Question: I want to overlay a density curve to a frequency histogram I have constructed. For the frequency histogram I used 'aes(y=..counts../40)' because 40 is my total sample number. I used 'aes(y=..density..*0.1)' to force the density to be somewhere between 0 and 1 since my binwidth is 0.1. However, density curve doesn't fit my data and it excludes the values that are equal to 1.0 (notice that the histogram shows accumulation values for the bin=(1.0,1.1) but the density curve ends at 1.0)
this is my data
'''
data<-structure(list(variable = structure(c(1L, 1L, 1L, 1L, 1L, 1L,
1L, 1L, 1L, 1L, 1L, 1L, 1L, 1L, 1L, 1L, 1L, 1L, 1L, 1L, 1L, 1L,
1L, 1L, 1L, 1L, 1L, 1L, 1L, 1L, 1L, 1L, 1L, 1L, 1L, 1L, 1L, 1L,
1L, 1L, 2L, 2L, 2L, 2L, 2L, 2L, 2L, 2L, 2L, 2L, 2L, 2L, 2L, 2L,
2L, 2L, 2L, 2L, 2L, 2L, 2L, 2L, 2L, 2L, 2L, 2L, 2L, 2L, 2L, 2L,
2L, 2L, 2L, 2L, 2L, 2L, 2L, 2L, 2L, 2L), .Label = c("E1", "test"
), class = "factor"), value = c(0.288888888888889, 0.0817901234567901,
0.219026548672566, 0.584795321637427, 0.927554980595084, 0.44661095636026,
1, 0.653780942692438, 1, 0.806451612903226, 1, 0.276794335371741,
1, 0.930109557990178, 0.776864728192162, 0.824909747292419, 1,
1, 1, 1, 1, 0.0875912408759124, 0.308065494238933, 1, 0.0258064516129032,
0.0167322834645669, 1, 1, 0.355605889014723, 0.310344827586207,
0.106598984771574, 0.364447494852436, 0.174724342663274, 0.77491961414791,
1, 0.856026785714286, 0.680759275237274, 0.850657108721625, 1,
1, 0, 0.851851851851852, 1, 0, 0.294954721862872, 0.819870009285051,
0, 0.734147168531706, 0.0135424091233072, 0.0189098998887653,
0.0101010101010101, 0, 0.296905222437137, 0.706837929731772,
0.269279393173198, 0.135379061371841, 0.158969804618117, 0.0902981940361193,
0.00423131170662906, 0, 0.374880611270296, 0.0425790754257908,
0.145542753183748, 0, 0.129032258064516, 0.260334645669291, 0,
0, 1, 0.175505350772889, 0.08248730964467, 0, 0.317217981340119,
0.614147909967846, 0, 0.264508928571429, 0.883520276100086, 0.0657108721624851,
0, 0.560229445506692)), row.names = c(NA, -80L), .Names = c("variable",
"value"), class = "data.frame")
'''
Plot
'''
q<-ggplot(data, aes(value, fill = variable))
q + geom_density(alpha = 0.6,aes(y=..density..*0.1),binwidth=0.1)
+ theme_minimal()+scale_fill_manual(values =c("#D7191C","#2B83BA"))
+ theme(legend.position="bottom")+ guides(fill=guide_legend(nrow=1))
+ labs(title="Density Plot GrupoB",x="Respuesta",y="Density")
+scale_x_continuous(breaks=seq(from=0,to=1.2,by=0.1))
+geom_histogram(alpha = 0.6,aes(y=..count../40),binwidth=0.1,position="dodge")
'''
The output I get is this

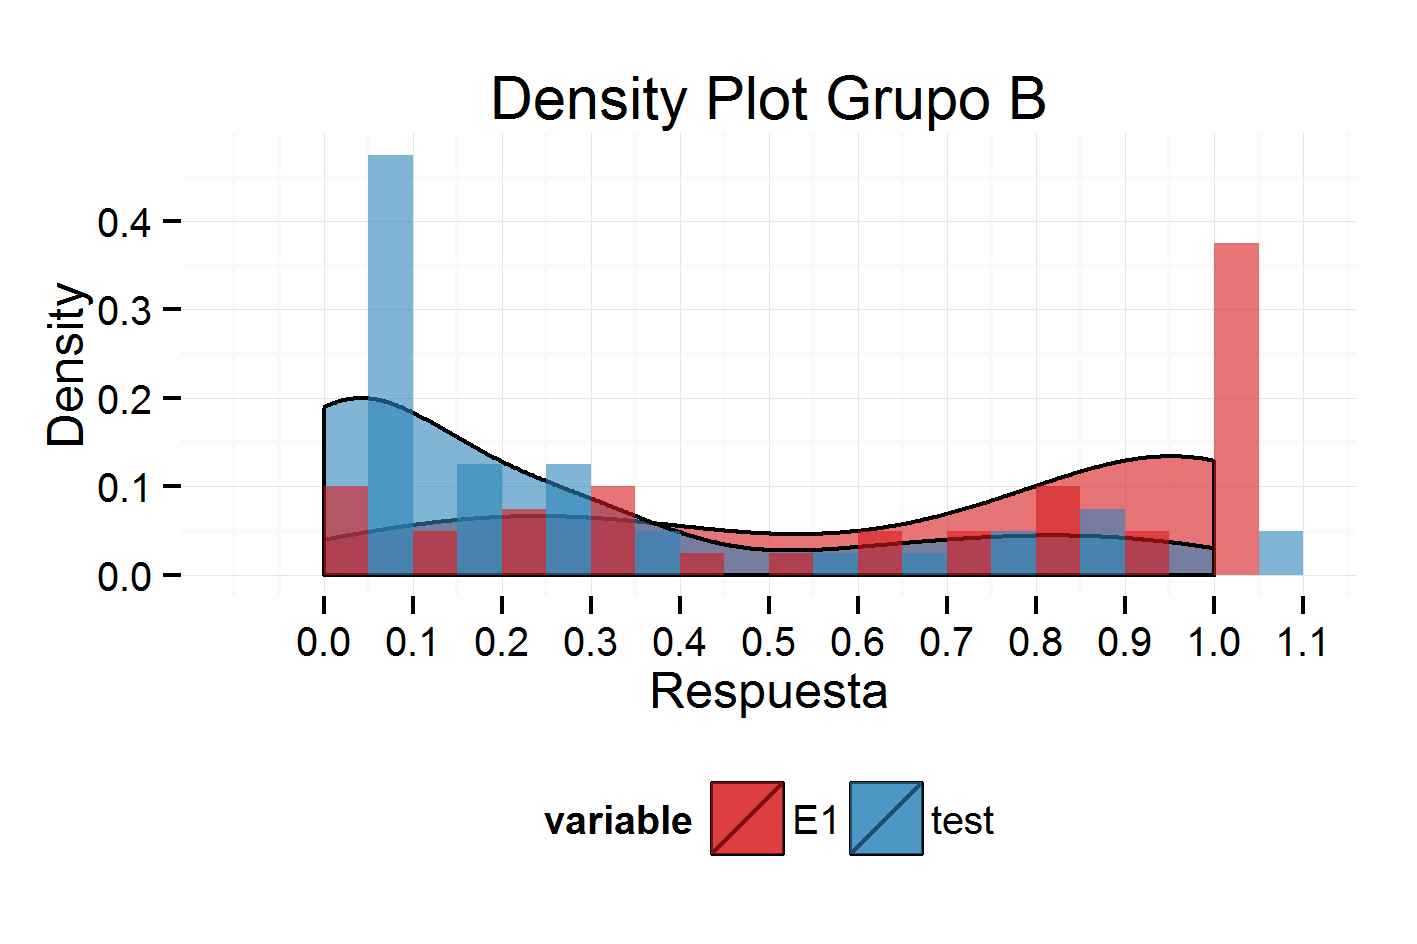
Answer: Your plot is doing exactly what is to be expected from your data:
- 'data$value'-
I think it's a bad idea to plot the histogram the way you do. The reason is that for a histogram, the x-axis is continuous, meaning that the bar that covers the x-axis range from, say, 0.1 to 0.2 stands for the count of values between (and including) 0.1 and 0.2 (not including the latter). Using dodge in this situation leads to a distorted picture, since the bars do now no longer cover the correct x-axis range. Two bars share the range that should be covered in full by both of them. This distortion is one of the reasons why the density curve seems not to match the histogram.
So, what can you do about it? I can give you a few suggestions, but maybe others have better ideas...
- Instead of plotting the histograms next to each other with 'position="dodge"', you could use faceting, that is, plot the histograms (and corresponding density curves) into separate plots. This can be achieved by adding '+ facet_grid(variable~.)' to your plot.- You could cheat a little bit to have the last bin, which is [0.9,1), include 1 (i.e. have it be [0.9,1.0]). Simply replace 1 in your data by 0.999 as follows: 'data$value[data$value==1]<-0.999'. It is important that you do this for the plot, where it really only means that you slightly redefine the binning. For all the numeric evaluations that you indent to do, you should not do this replacement! (It will, e.g., change the mean of 'data$value'.)- Regarding the normalisation of your density curve and the histogram: there is no need for the density curve to lie between 0 and 1. The restriction is that the integral over the density curve should be 1. Thus, to make density curve and histogram compareable, also the histogram should have integral 1, which is achieved, by also dividing the y-value by the bindwidth. So, you should use 'geom_density(alpha = 0.6,aes(y=..density..))' (I also removed 'bindwith=0.1' because it has no effect for 'geom_density') and 'geom_histogram(alpha = 0.6,aes(y=..count../40/.1),binwidth=0.1)' (no need for 'position="dodge"', once you use faceting). This leads, of course, to exactly the relative normalisation that you had, but it makes more sense because the integrals over density curve and histogram are 1, as they should be.- The density curve does still not perfectly match the histogram and this has to do with the way the density estimator is calculated. I don't know this in detail and can thus unfortunately not explain it further. But you can get a better understanding of how it works by playing with the parameter 'adjust' to 'geom_density'. It will make the curve less smooth for smaller numbers and the curve will resemble the histogram more closely.
To put everything together, I have built all my suggestions into your code, used 'adjust=0.2' in 'geom_density' and plotted the result:
'''
data$value[data$value==1]<-0.999
q<-ggplot(data, aes(value, fill = variable))
q + geom_density(alpha = 0.6,aes(y=..density..),adjust=0.2) +
theme_minimal()+scale_fill_manual(values =c("#D7191C","#2B83BA")) +
theme(legend.position="bottom")+ guides(fill=guide_legend(nrow=1)) +
labs(title="Density Plot GrupoB",x="Respuesta",y="Density")+
scale_x_continuous(breaks=seq(from=0,to=1.2,by=0.1))+
geom_histogram(alpha = 0.6,aes(y=..count../40/.1),binwidth=0.1) +
facet_grid(variable~.)
'''

Unfortunately, I can not give you a more complete answer, but I hope these ideas give you a good start.